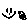
Label: smiley face